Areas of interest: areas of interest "Traffic and Vehicle Management"
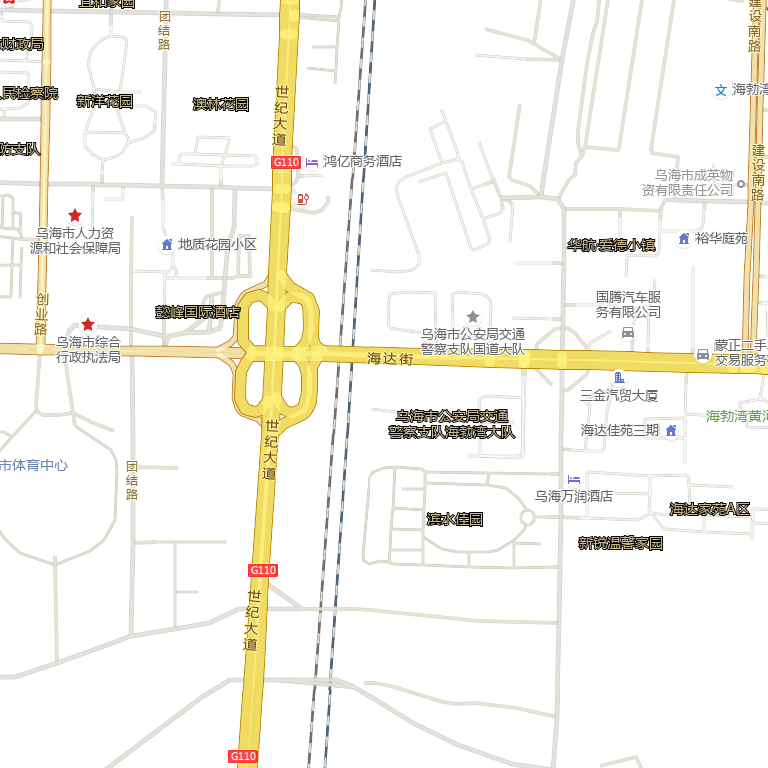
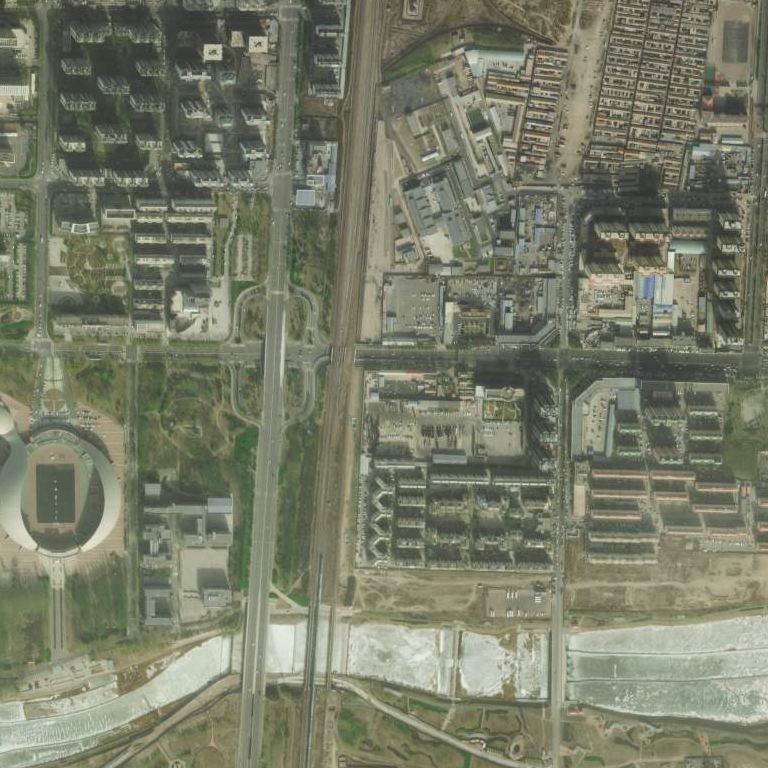